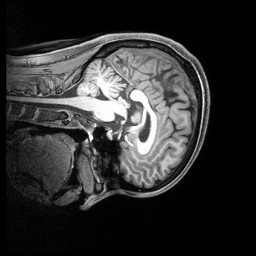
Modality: T1w
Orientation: sagittal
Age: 32
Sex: female
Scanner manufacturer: siemens
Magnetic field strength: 3 T
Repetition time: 2.4 s
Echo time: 0.00219 s